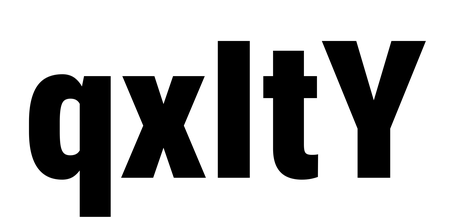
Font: Roboto_Condensed_Black